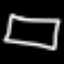
Label: square